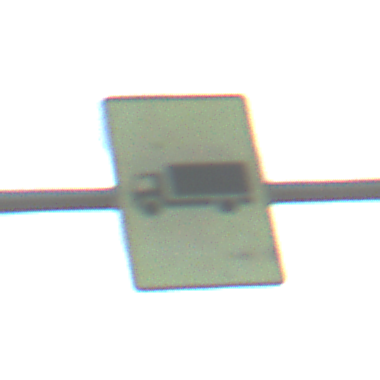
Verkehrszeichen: KFZZulaessigeGesamtmasse3Komma5TOhnePfeilsymbol
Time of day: SunriseSunset
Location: Outdoor (RoadRail)
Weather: PartlyCloudy
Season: NotSpecified
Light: Natural